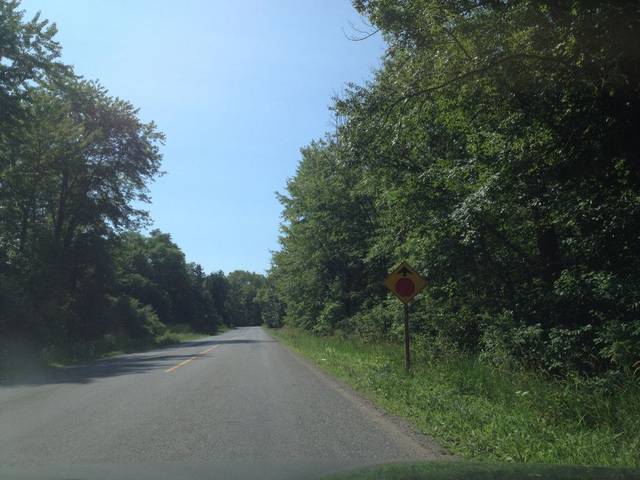
Region: Canada
Coordinates: 42.815, -80.377